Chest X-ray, PA view. Patient: 45 years old, sex M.
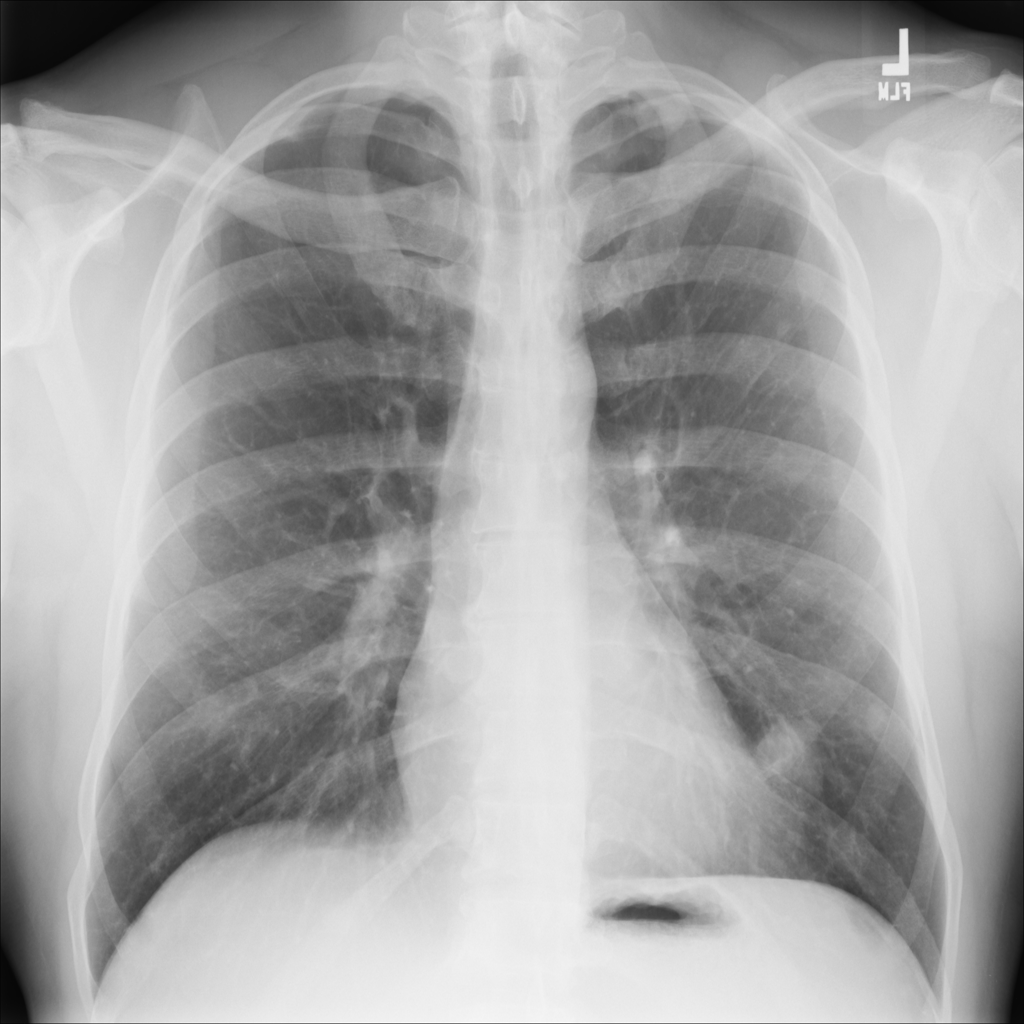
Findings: Mass, Nodule